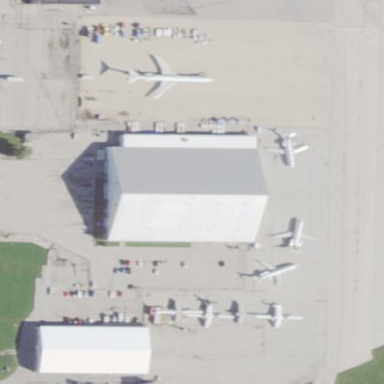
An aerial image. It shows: Hangar building at the airport.